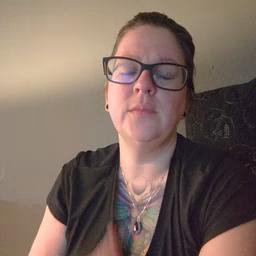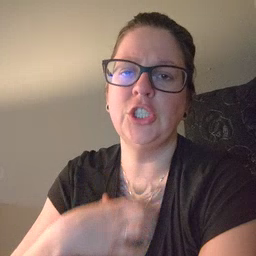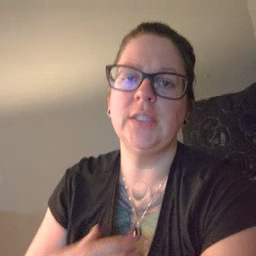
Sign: hungry